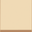
Piece: xx